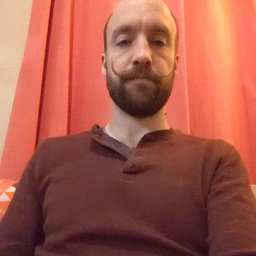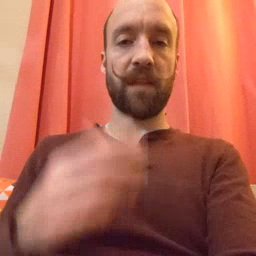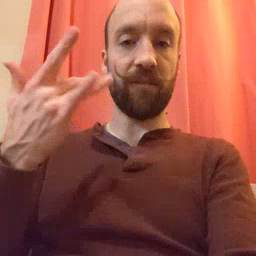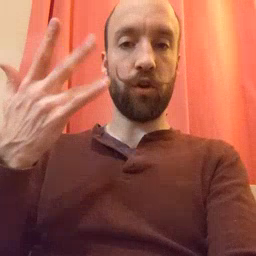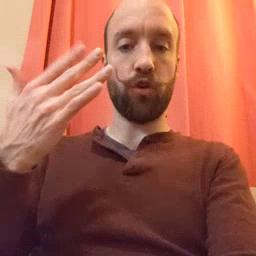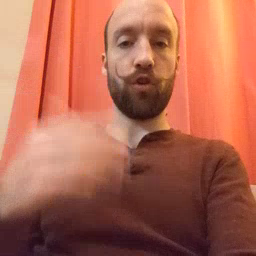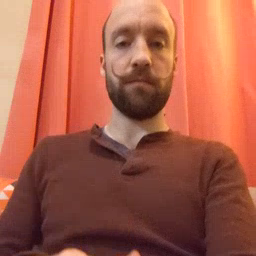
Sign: finger